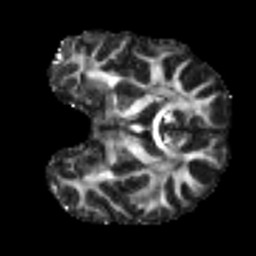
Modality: FA
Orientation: coronal
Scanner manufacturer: siemens
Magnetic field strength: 3 T
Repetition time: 4 s
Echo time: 0.0594 s